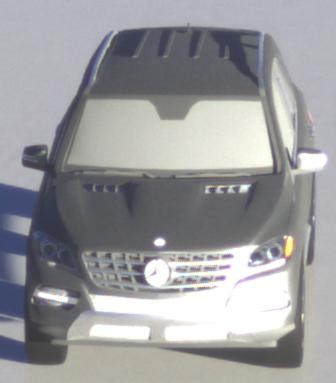
Make: Mercedes-Benz
Model: ML 350
Detailed model: M-Class (166)
Model produced from: 2011/11
Model produced until: 2014/10
Doors: 5
Color: gray
Road condition: wet road
Daytime: sunrise or sunset
Contrast: low contrast